Field crop: maize
Growth stage: 2
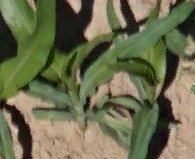
Species: maize